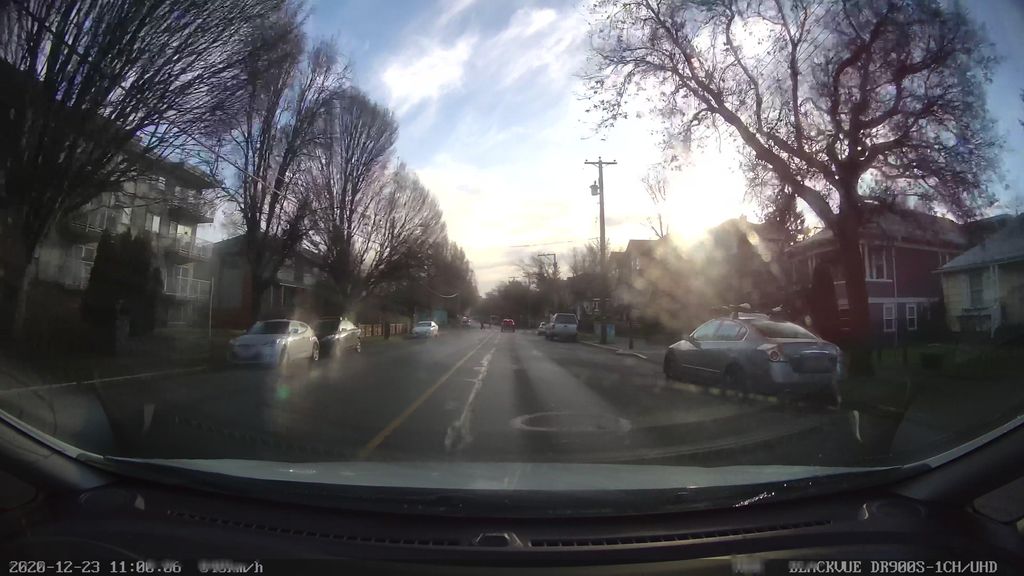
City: victoria